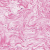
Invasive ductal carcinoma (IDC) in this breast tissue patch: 0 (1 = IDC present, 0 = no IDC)